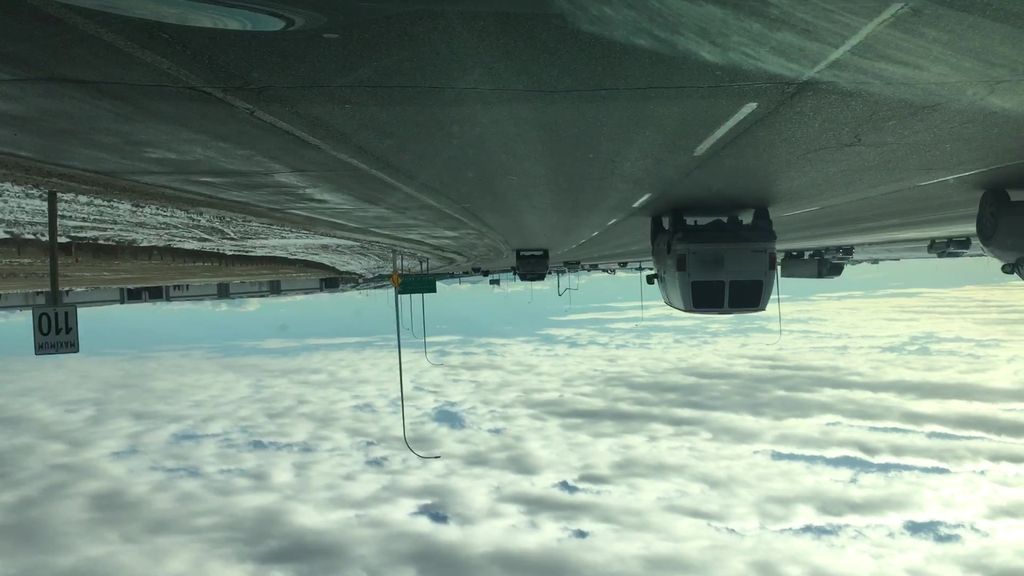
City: calgary